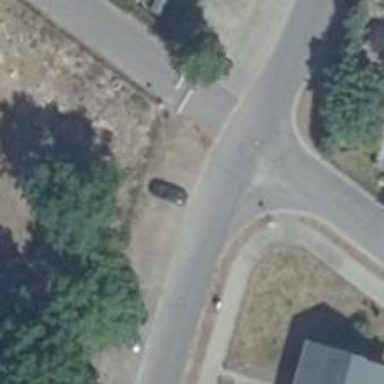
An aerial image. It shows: Asphalt road in residential area.